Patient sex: F
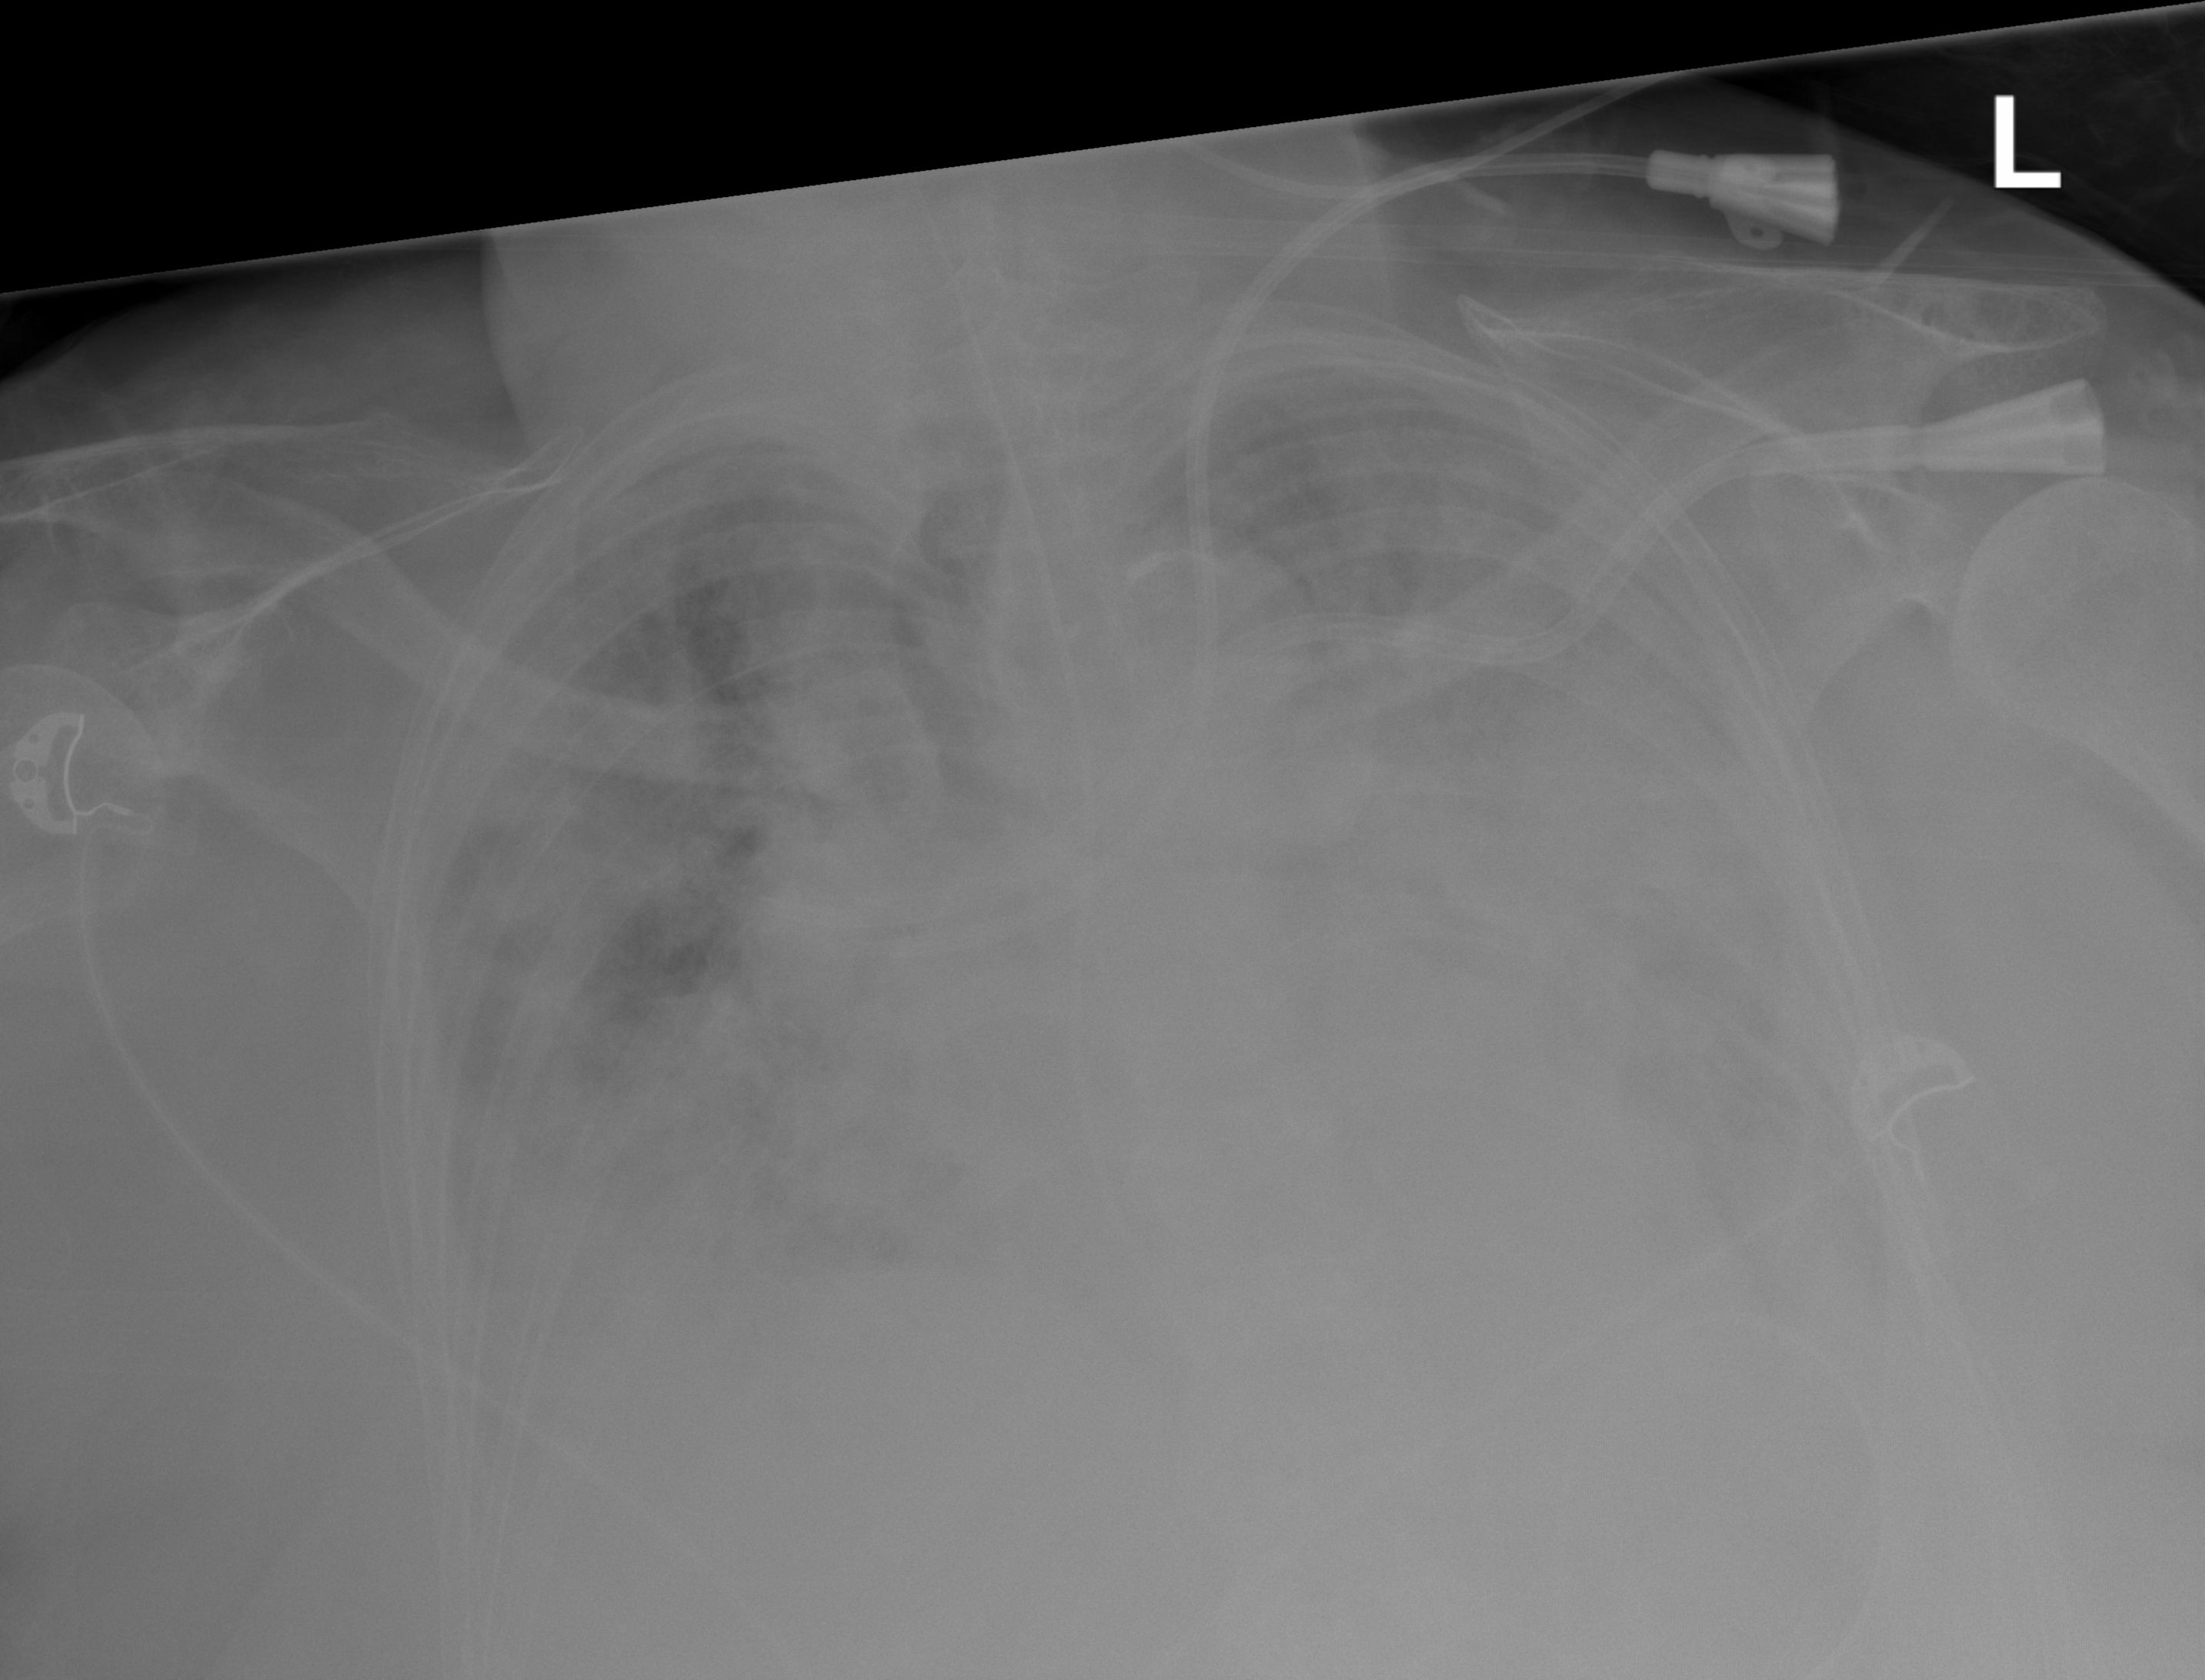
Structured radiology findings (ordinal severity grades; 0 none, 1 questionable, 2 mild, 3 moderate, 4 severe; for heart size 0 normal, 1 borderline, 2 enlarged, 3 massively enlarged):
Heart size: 2
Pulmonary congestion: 3
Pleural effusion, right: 2
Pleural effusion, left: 3
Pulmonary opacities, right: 3
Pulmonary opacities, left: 3
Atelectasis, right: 2
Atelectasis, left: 2